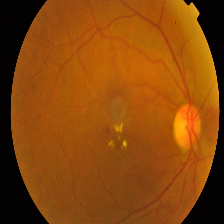
Diabetic retinopathy grade: Proliferative DR